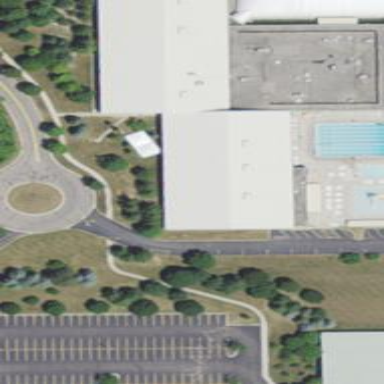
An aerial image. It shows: Sports center building.